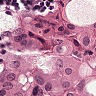
Metastatic tissue present: yes